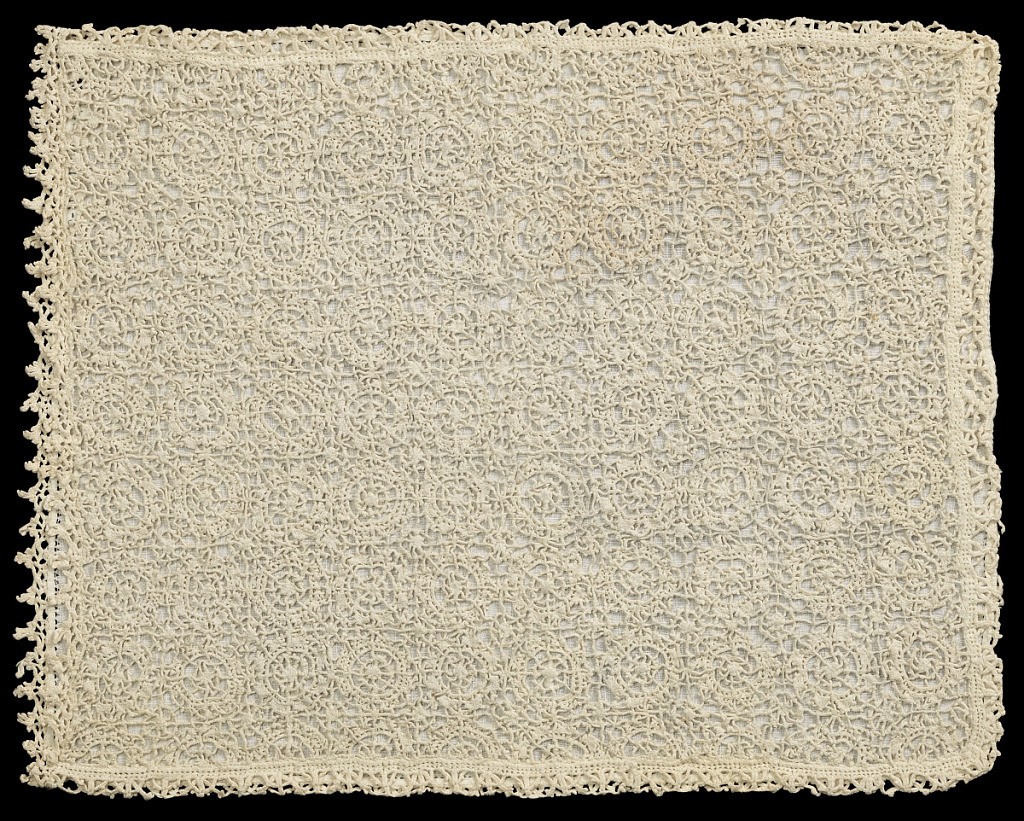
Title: Pillow cover
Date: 16th–17th century
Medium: linen Technique: grid of laid cord with needle lace, reticella style
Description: Small pillow cover backed with linen. The front shows a conventional wheel design and has narrow pointed lace at the edges.